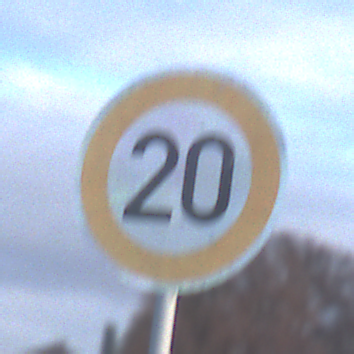
Verkehrszeichen: Geschwindigkeit20
Umgebung: Outdoor, Suburban
Tageszeit: SunriseSunset
Wetter: PartlyCloudy
Licht: Natural
Jahreszeit: NotSpecified
Kontrast: LowContrast